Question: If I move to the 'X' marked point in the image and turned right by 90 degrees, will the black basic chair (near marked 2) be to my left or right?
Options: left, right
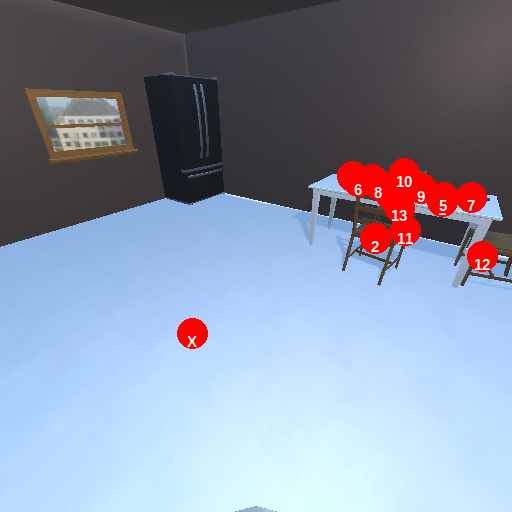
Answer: left